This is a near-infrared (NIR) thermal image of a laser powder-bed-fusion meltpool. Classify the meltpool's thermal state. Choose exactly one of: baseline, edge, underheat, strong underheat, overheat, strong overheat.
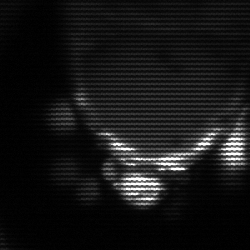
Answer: edge